Question: Hello, these are my codes. The first one is the format in which I want my output to be for the 2nd code ..
Sorry to post snapshot of my code ...the main reason is I was unable to upload my code itself ....plz somebody help me
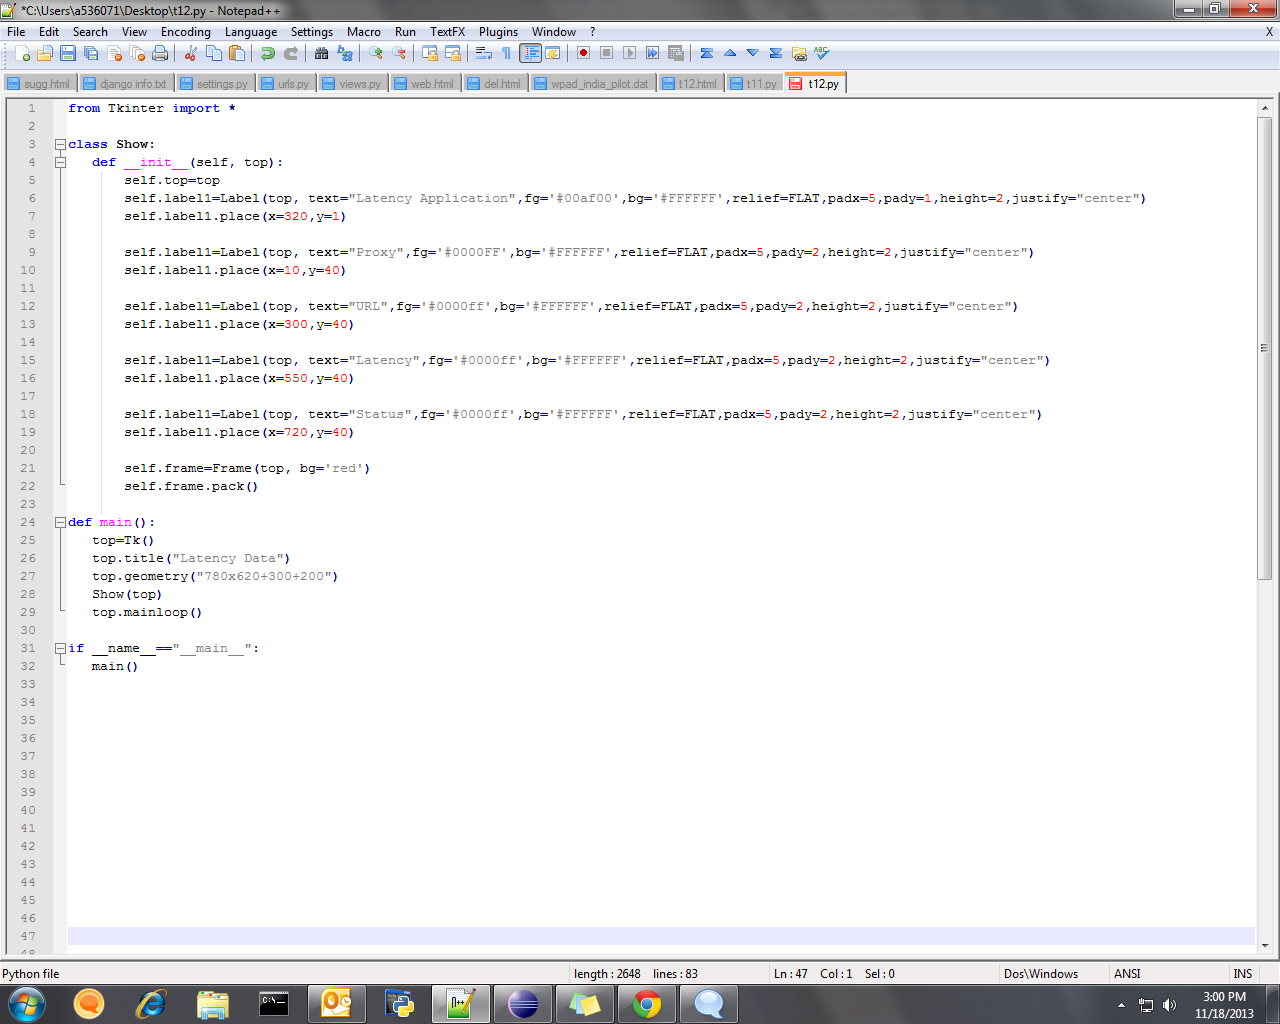
Answer: so you only need op. in a GUI window instead of console ? create a window ,add a label and button using tkinter(basic GUI programming).
<URL>
'''
l = Label(root, textvariable = var)
'''
var will be from your backend code